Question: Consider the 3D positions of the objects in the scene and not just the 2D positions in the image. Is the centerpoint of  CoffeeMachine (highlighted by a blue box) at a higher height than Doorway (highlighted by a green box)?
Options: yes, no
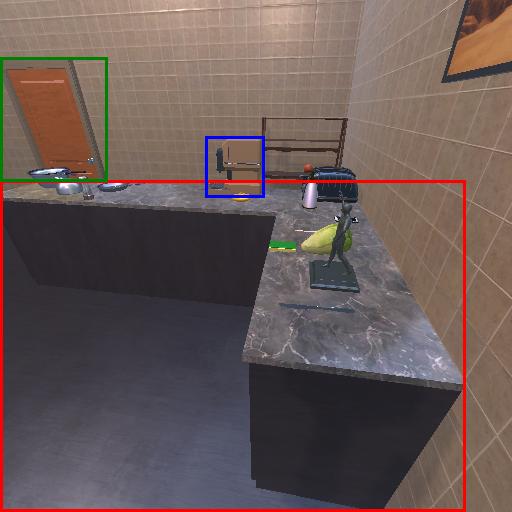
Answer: yes